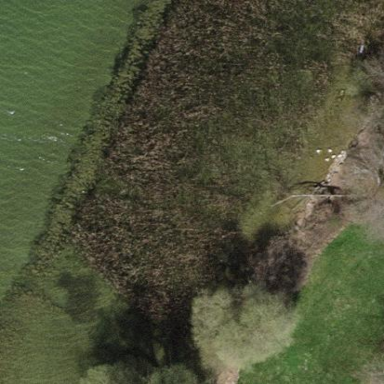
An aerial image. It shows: Reedbed wetland area.